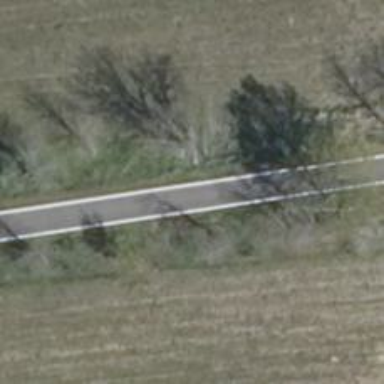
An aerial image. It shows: Asphalt bicycle track with smooth grade 1 surface.